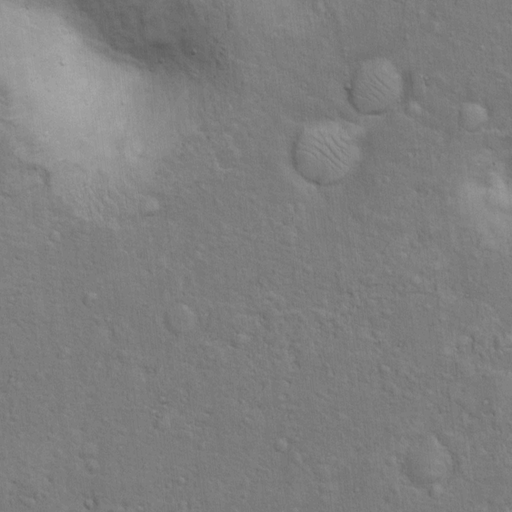
Classes present: Background, Cone